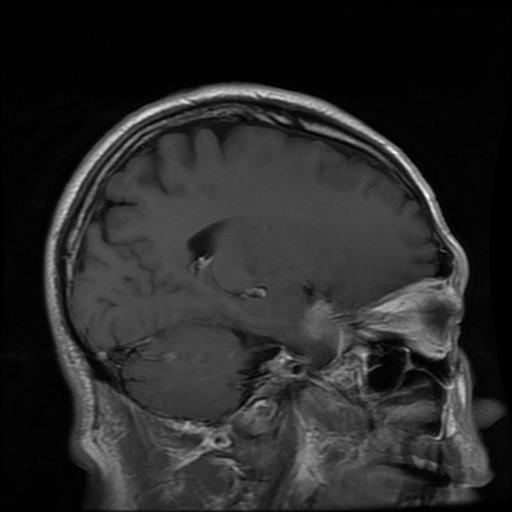
Label: meningioma